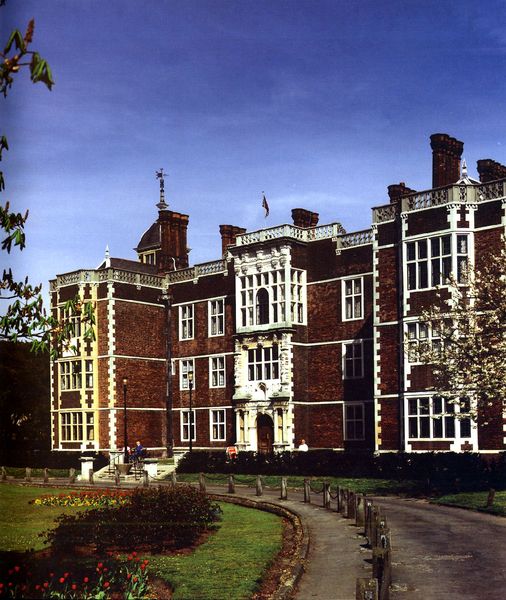
Titel: Charlton House, Greenwich, London
Standort: Greenwich (EU - GB)
Schlagwörter: baum, himmel, weiß, wolken, grün, menschen, blumen, fenster, strasse, tür, anlage, dach, gebäude, haus, park, rasen, rot, schloss, weg, alt, architektur, england, kontrast, kamin, kamine, schornstein, turm, garten, ton, ansicht, fassade, fahne, sprossenfenster, hecke, treppe, tulpen, stufen, foto, balustrade, wimpel, photo, portal, freitreppe, auffahrt, wetterfahne, zufahrt, herrenhaus, bau, poller, country house